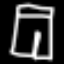
Label: pants